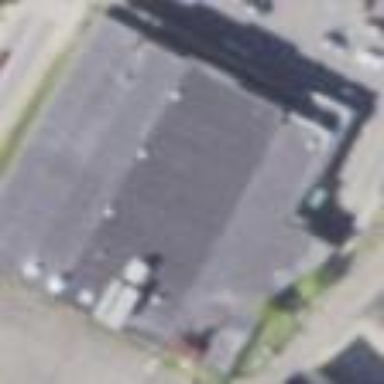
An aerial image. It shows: Supermarket located in building.